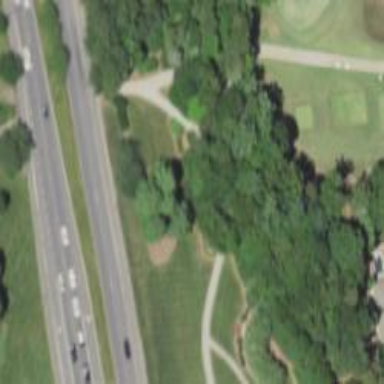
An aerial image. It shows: Service road designated as golf cart path.